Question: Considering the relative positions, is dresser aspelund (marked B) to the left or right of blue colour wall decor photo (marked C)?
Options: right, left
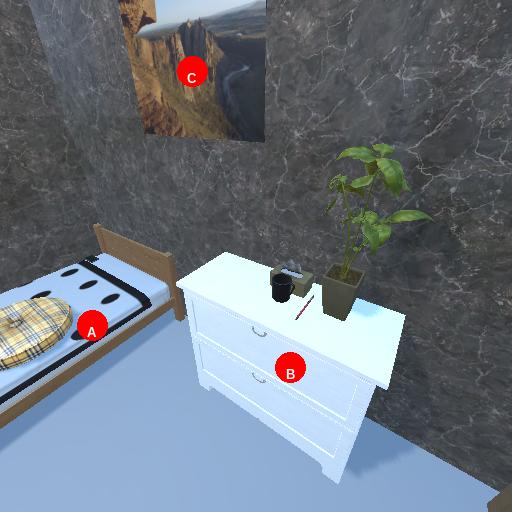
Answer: right